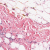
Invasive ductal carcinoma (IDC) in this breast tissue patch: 0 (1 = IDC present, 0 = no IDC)